Field crop: maize
Growth stage: 2
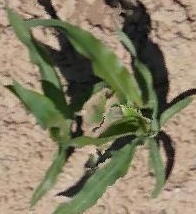
Species: maize